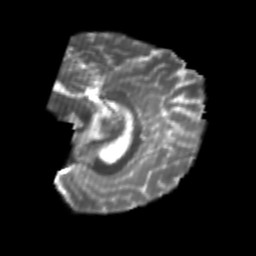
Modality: T2w
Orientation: sagittal
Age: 22
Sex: male
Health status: healthy
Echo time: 0.074 s